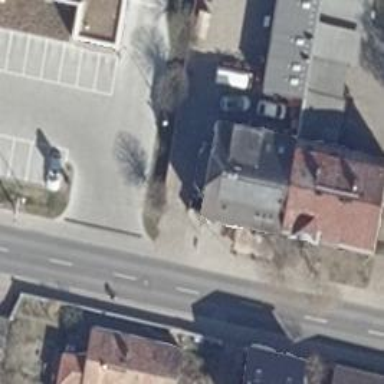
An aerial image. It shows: Ice cream stand or shop.